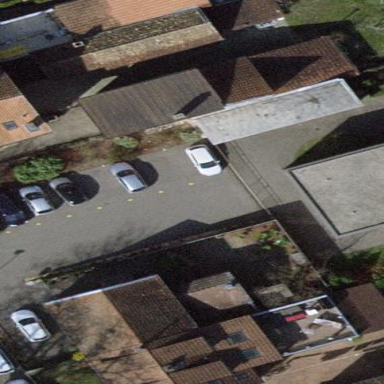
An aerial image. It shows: Street side parking area.